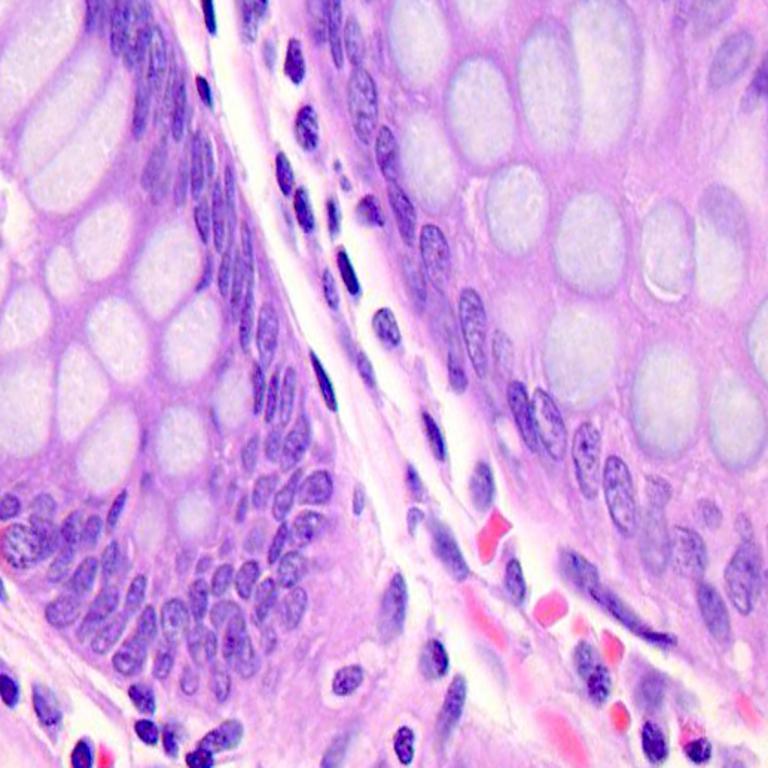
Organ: colon
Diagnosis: benign